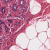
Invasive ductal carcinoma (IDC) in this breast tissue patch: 0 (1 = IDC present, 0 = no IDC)